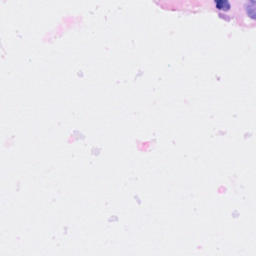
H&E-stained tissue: Breast